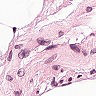
Metastatic tissue present: no